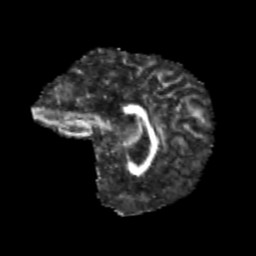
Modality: FA
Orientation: sagittal
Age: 13
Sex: female
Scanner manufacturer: siemens
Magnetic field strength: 3 T
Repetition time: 3.8 s
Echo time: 0.07 s